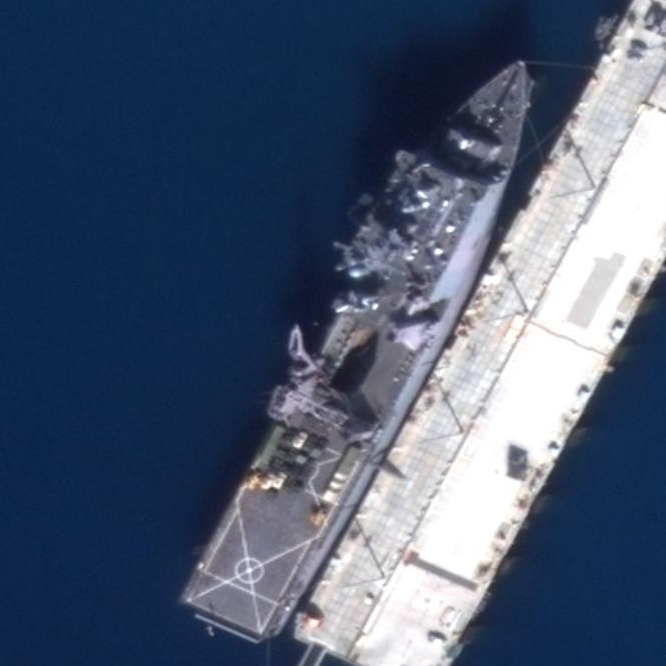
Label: combat